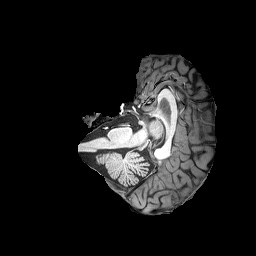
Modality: T1w
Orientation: axial
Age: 21
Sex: female
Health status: healthy